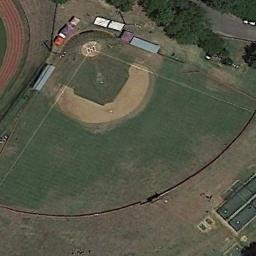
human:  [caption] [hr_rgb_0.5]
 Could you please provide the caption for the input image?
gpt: The baseball field is surrounded by neat rows of small houses .

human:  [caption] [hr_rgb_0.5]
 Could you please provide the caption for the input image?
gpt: A baseball diamond next to the playground and some buildings beside .

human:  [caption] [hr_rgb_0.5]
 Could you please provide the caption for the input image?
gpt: The track is next to the baseball diamond .

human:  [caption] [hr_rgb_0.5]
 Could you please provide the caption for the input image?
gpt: There is a baseball diamond on the open place .

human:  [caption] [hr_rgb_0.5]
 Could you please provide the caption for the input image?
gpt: There is a baseball diamond in the grass surrounded by the trees, Playground and houses .